Interaction volume radius: 5 \u00c5
Interaction volume height: 30 \u00c5
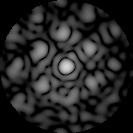
Disorder parameter: 0.5596